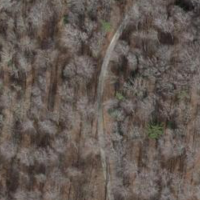
EUNIS habitat code: 41
Species observed at this site:
Lamium galeobdolon